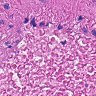
Metastatic tissue present: no